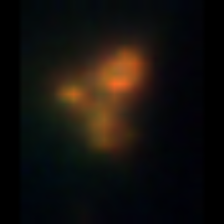
Taxon: Unknown_detritus
Group: Unknown